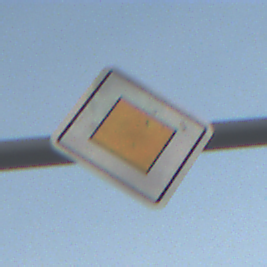
Verkehrszeichen: Vorfahrtsstrasse
Umgebung: Outdoor, Nature
Tageszeit: SunriseSunset
Wetter: PartlyCloudy
Licht: Natural
Jahreszeit: NotSpecified
Kontrast: MediumContrast